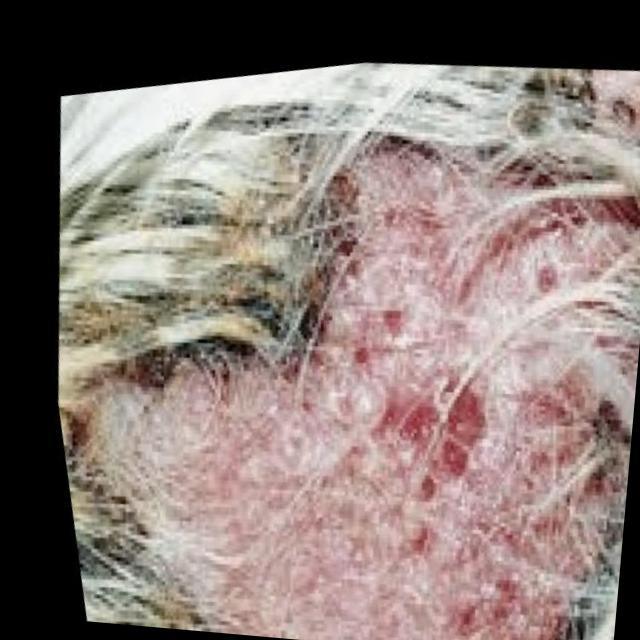
Canine fungal skin infection — characterized by alopecia, scaling, crusting, and circular lesions. Common agents include Malassezia and Candida species.